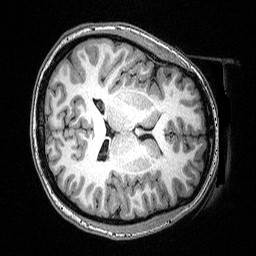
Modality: T1w
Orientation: axial
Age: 23
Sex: female
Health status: healthy
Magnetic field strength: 3 T
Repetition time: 2.53 s
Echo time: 0.00331 s